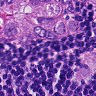
Metastatic tissue present: yes